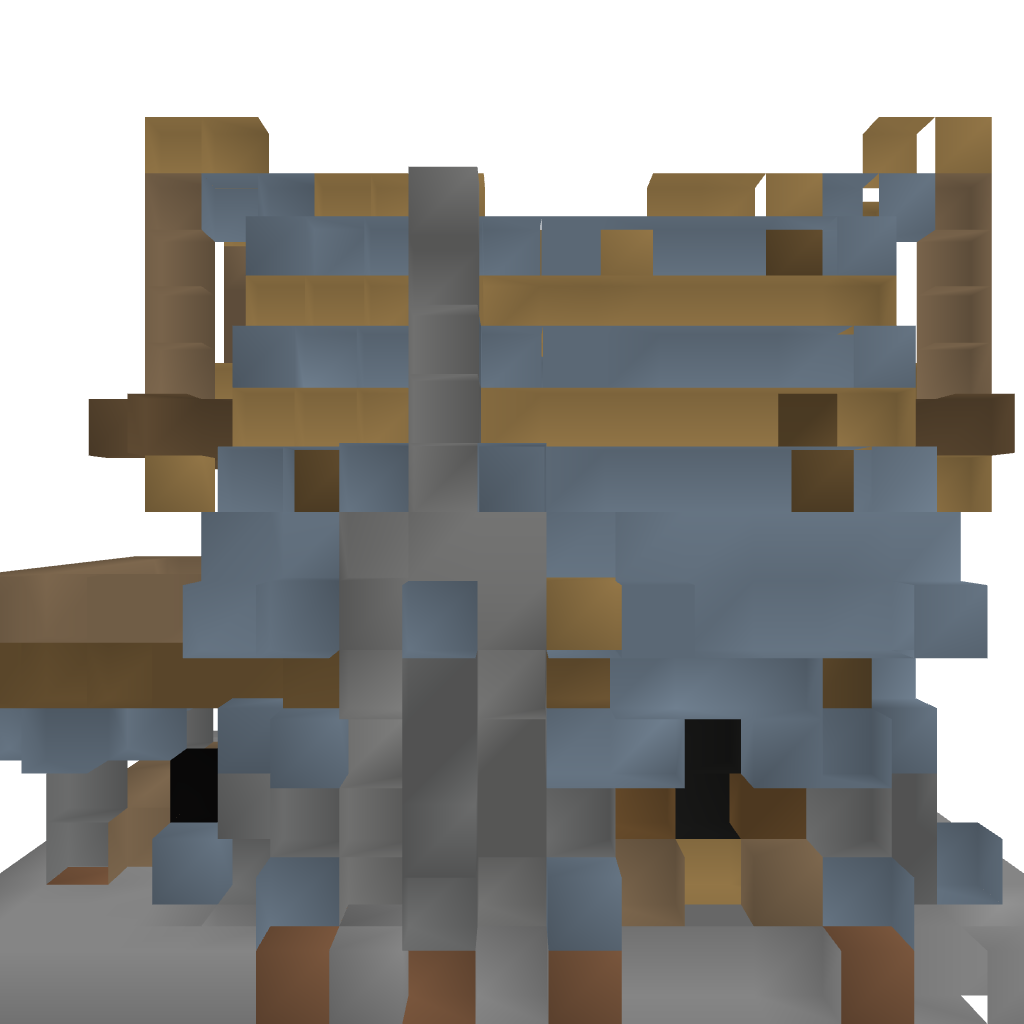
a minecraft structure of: Medieval House